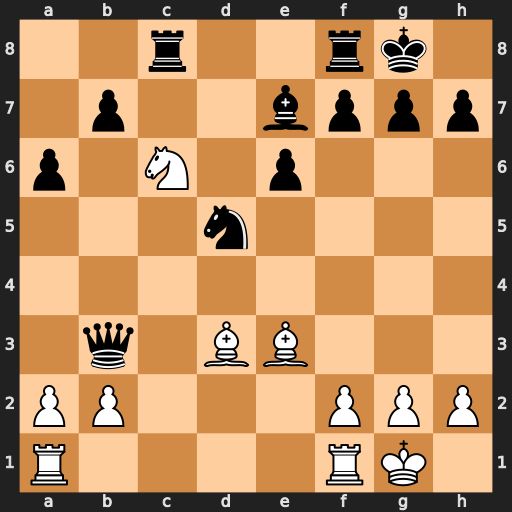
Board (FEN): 2r2rk1/1p2bppp/p1N1p3/3n4/8/1q1BB3/PP3PPP/R4RK1
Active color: w
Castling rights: -
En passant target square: -
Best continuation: Nxe7+ Nxe7 axb3